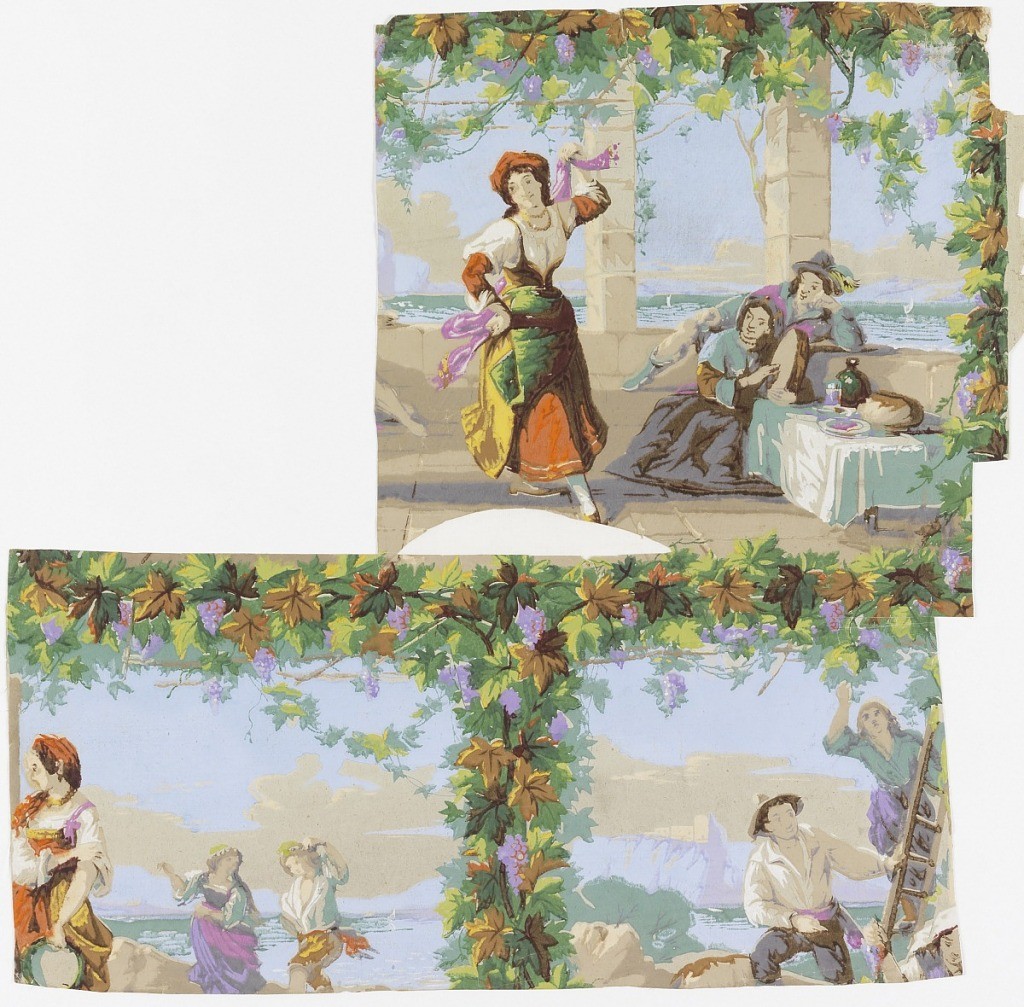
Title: Sidewall
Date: ca. 1860
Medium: Machine-printed on paper
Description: Three motifs of a paper with Neapolitan scenes enclosed in a framework of grapevine on a trellis: girl dancing the tarantella with man and woman watching; peasants mounting a hill, and man and woman picking grapes. Based on a drawing for the Sketching Society by Thomas (Urvins?), R.A., entitled 'Giving a Lesson', See Works of the Sketching Society, 1858, (VAM Library volume of lithographs), Wallpaper, Color Reproduction The Antique Dealer and Collectors Guide, London, September 1970, p.79.